Interaction volume radius: 5 \u00c5
Interaction volume height: 45 \u00c5
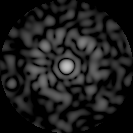
Disorder parameter: 0.7829